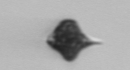
Label: Euglena